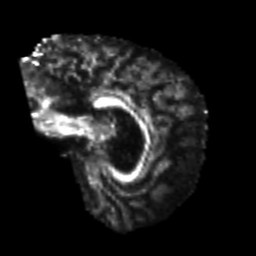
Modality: FA
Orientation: sagittal
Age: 66
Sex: male
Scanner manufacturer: siemens
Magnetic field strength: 3 T
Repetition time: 7.3 s
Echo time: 0.087 s